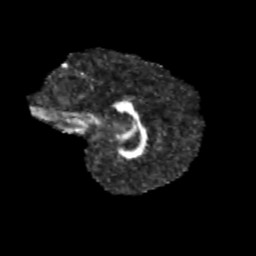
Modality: FA
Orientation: sagittal
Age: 9
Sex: female
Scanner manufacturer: siemens
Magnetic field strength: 3 T
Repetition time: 3.8 s
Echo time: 0.07 s